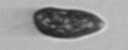
Label: Euglena